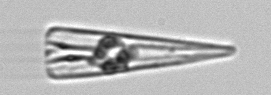
Label: Licmophora